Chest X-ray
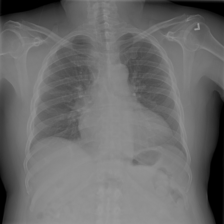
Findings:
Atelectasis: negative
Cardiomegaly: positive
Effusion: positive
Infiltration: negative
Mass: negative
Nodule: negative
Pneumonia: negative
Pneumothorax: negative
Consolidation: negative
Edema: negative
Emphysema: negative
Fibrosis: negative
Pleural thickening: negative
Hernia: negative